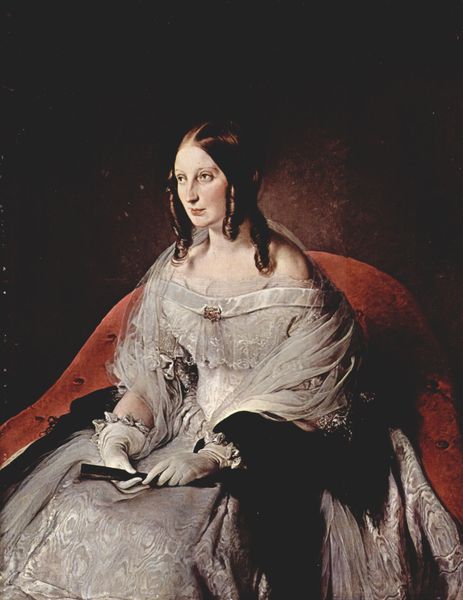
Titel: Porträt der Prinzessin di Sant'Antimo
Künstler: Francesco Hayez
Standort: Napoli
Institution: Museo di San Martino
Schlagwörter: dunkel, gemälde, hand, kopf, schatten, umhang, weiß, aquarell, sitzen, ausschnitt, braun, brust, finger, frau, frisur, grau, haar, handschuh, handschuhe, hell, hintergrund, kleid, licht, mund, nase, orange, profil, schmuck, schwarz, skizze, stirn, stuhl, blick, dame, rot, schal, schleier, tuch, ball, fest, fächer, malerei, rock, jung, wand, arm, arme, augen, barock, blass, falten, gesicht, inkarnat, samt, spitze, weit, bildnis, hals, hände, portrait, porträt, öl, gewand, haare, sessel, sitzend, adel, spitzen, theater, augenbrauen, brosche, brünett, dekollete, dekoltee, kinn, knopf, kontrast, lippen, locke, locken, prinzessin, renaissance, rosa, scheitel, schulter, schultern, seide, ruhig, wangen, sofa, tüll, zöpfe, hof, ausdruck, ölgemälde, könig, braut, polster, zopf, ernst, melancholie, plüsch, robe, glänzend, couch, edel, rüsche, rüschen, knöpfe, stola, fecher, fotografie, schimmer, schulterfrei, umgang, halbprofil, rotbraun, durchsichtig, kin, königin, weich, portraät, taft, ballkleid, korkenzieherlocken, schillerlocken, haarsträhnen, batist, collier, feierlich, polstersessel, braunhaarig, chatten, lockken, brut, halbprofile, brosch, festkleid, nae, bidermeier, schillerlocke, leinand, aida, dreiviertels, bruanhaarig, hochformet